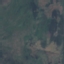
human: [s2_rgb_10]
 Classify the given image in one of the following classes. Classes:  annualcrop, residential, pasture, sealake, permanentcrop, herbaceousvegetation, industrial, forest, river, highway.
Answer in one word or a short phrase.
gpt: HerbaceousVegetation